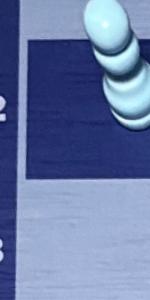
Label: Empty